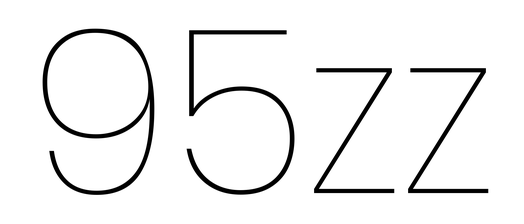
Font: Poppins-Thin